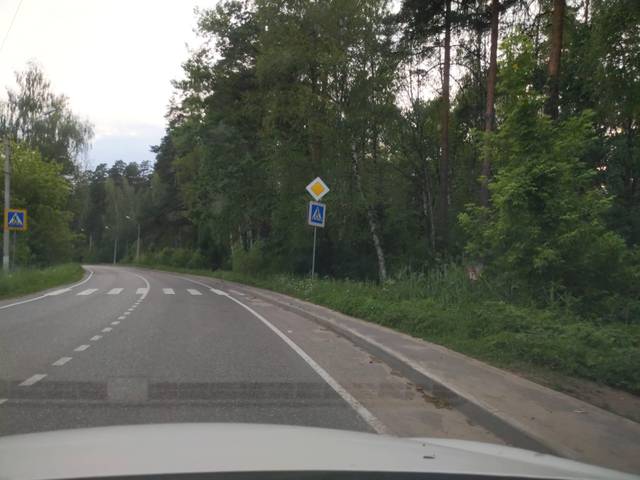
Region: Russia
Coordinates: 56.699, 36.764